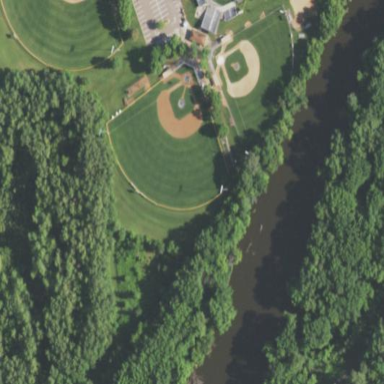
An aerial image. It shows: Baseball pitch for leisure and sports activities.